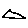
Label: triangle